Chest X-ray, AP view. Patient: 44 years old, sex M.
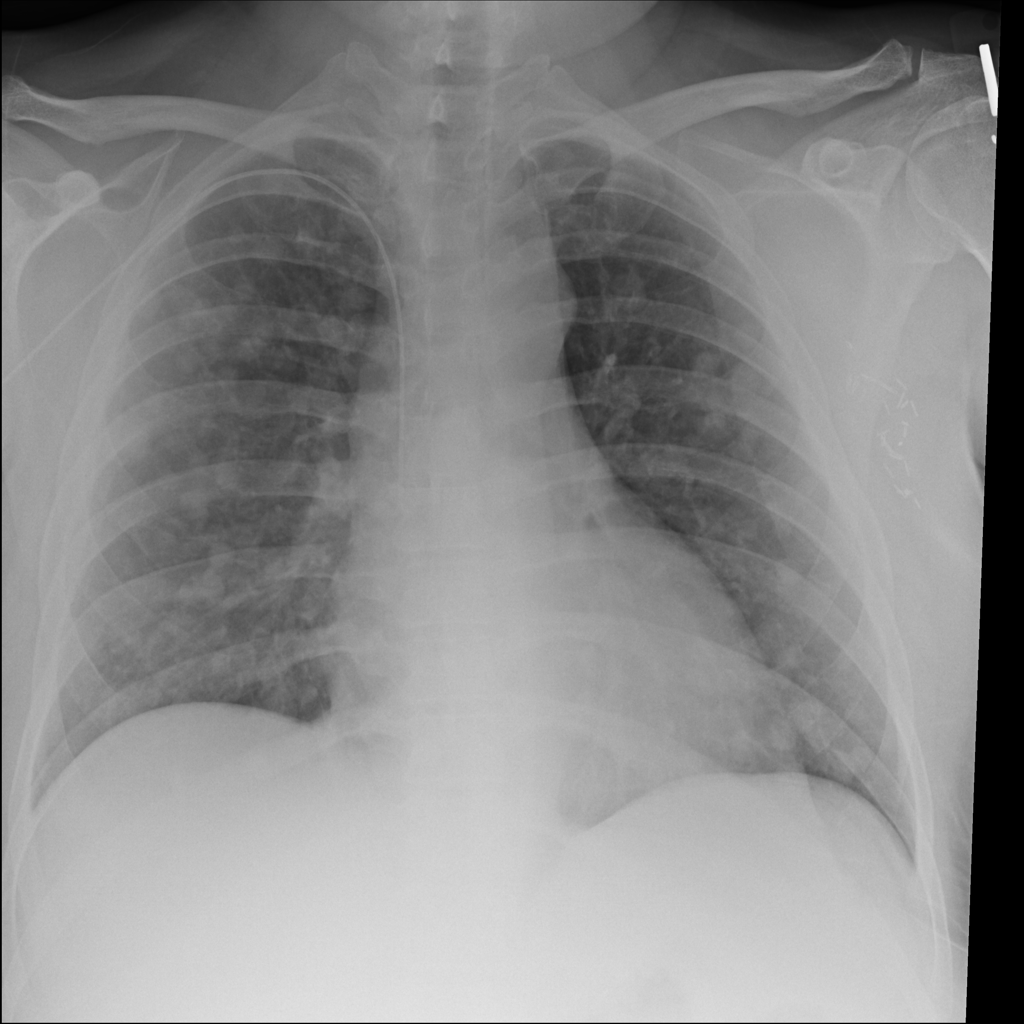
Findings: Nodule